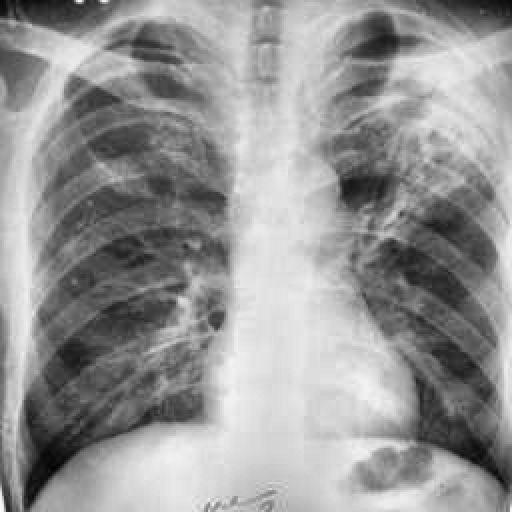
Finding: TUBERCULOSIS